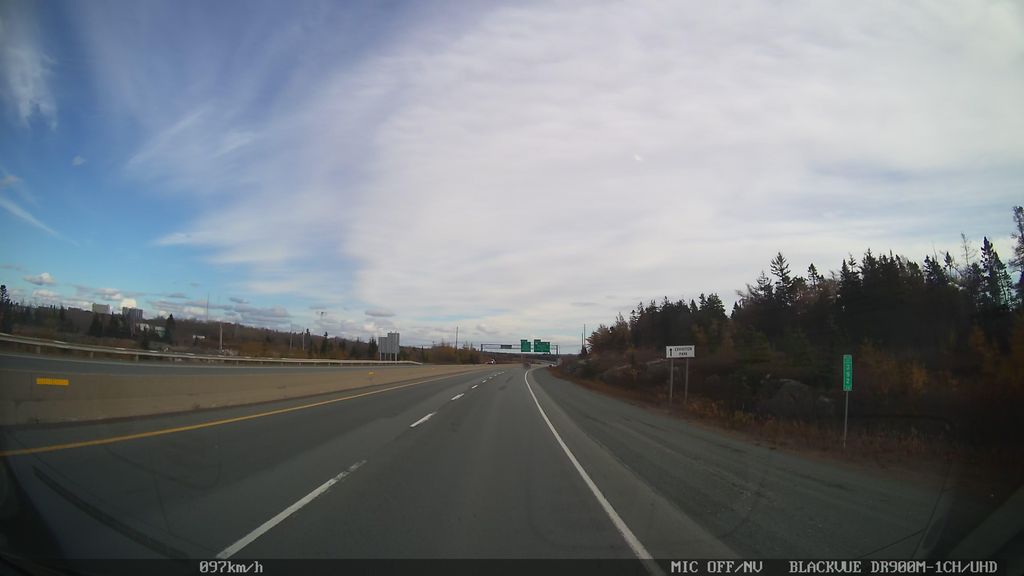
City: halifax